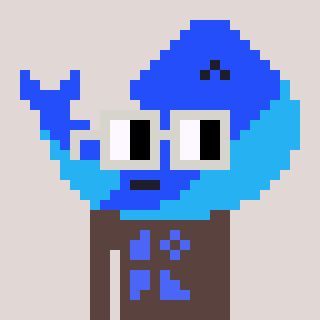
a pixel art character with square light gray glasses, a whale-shaped head and a darkbrown-colored body on a warm background